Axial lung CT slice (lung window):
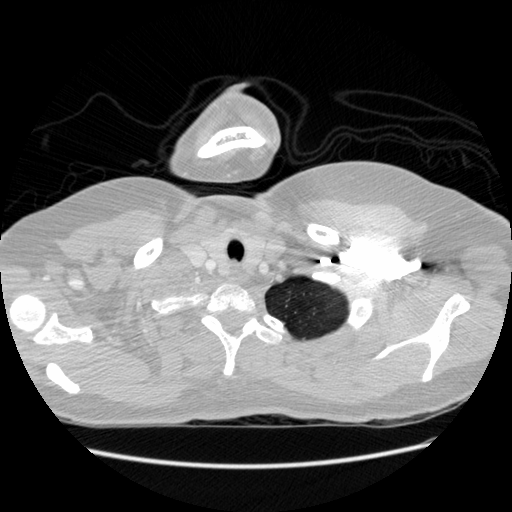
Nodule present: no